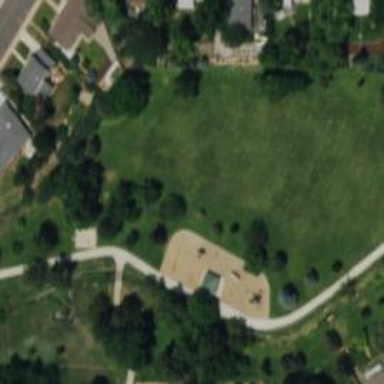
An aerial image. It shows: Disc golf pitch on leisure land.